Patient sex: M
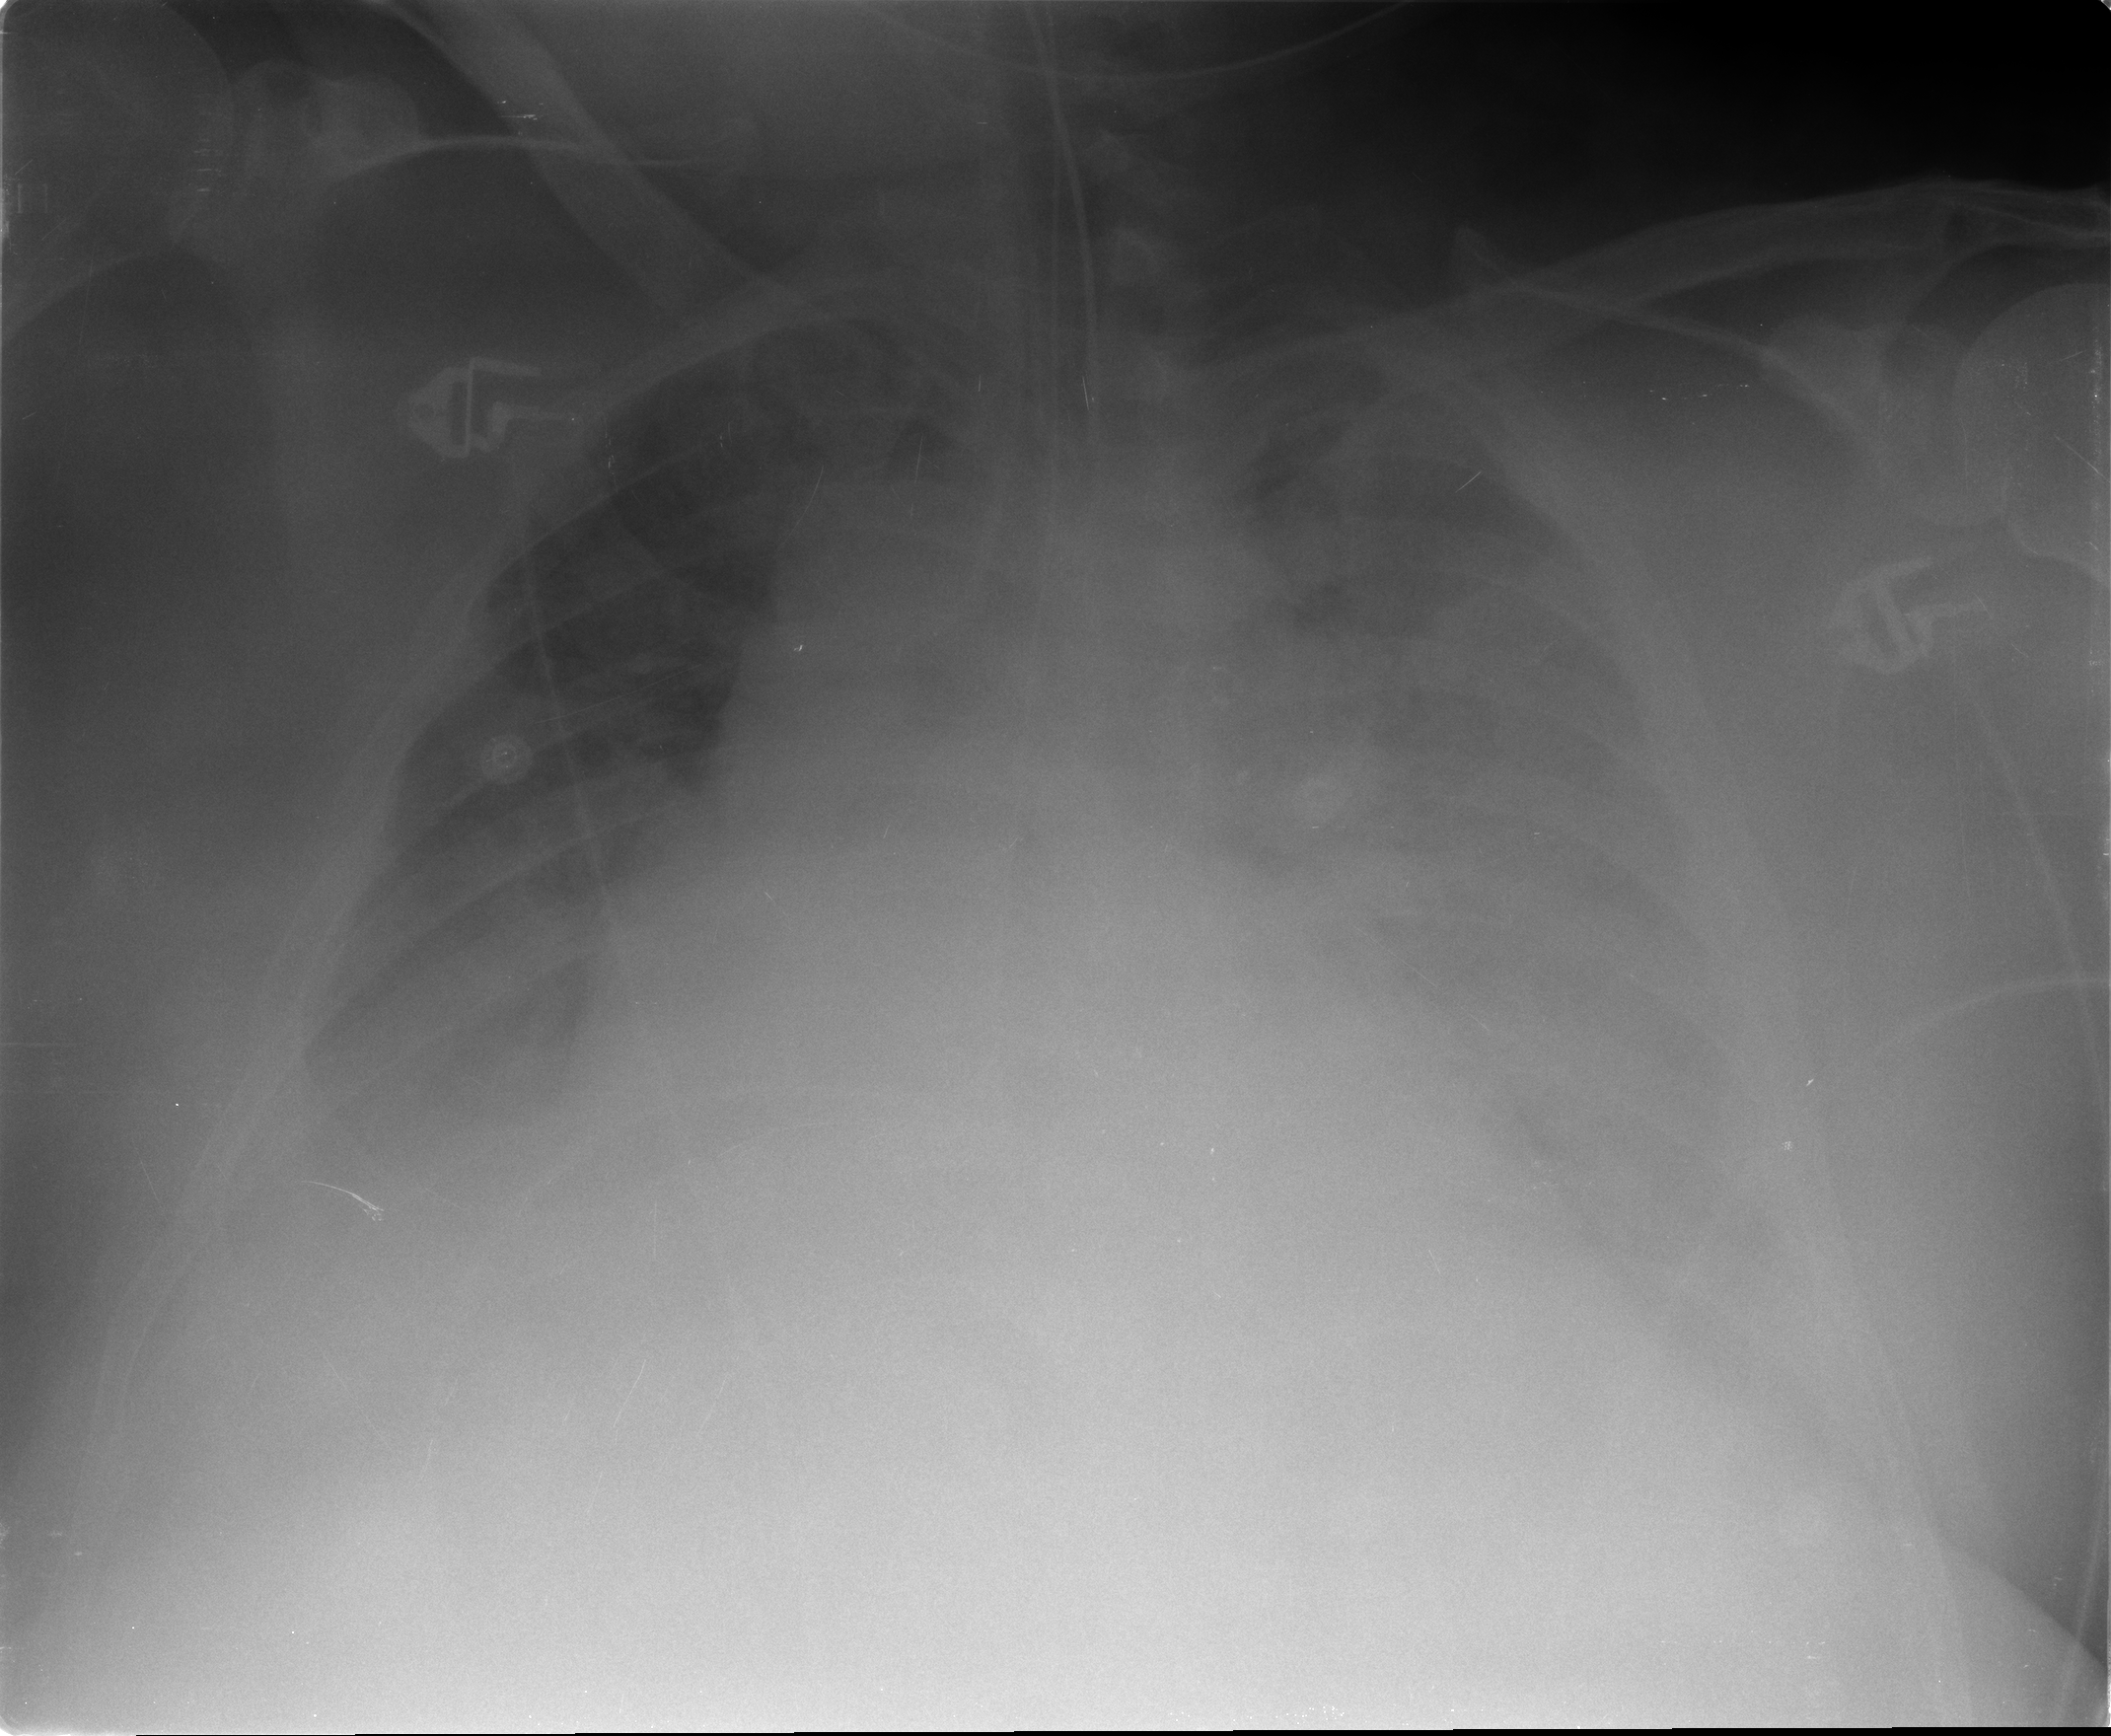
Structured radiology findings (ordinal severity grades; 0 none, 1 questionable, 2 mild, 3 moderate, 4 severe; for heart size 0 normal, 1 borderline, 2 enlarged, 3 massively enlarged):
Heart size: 2
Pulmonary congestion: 2
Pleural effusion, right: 2
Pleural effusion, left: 3
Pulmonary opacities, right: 2
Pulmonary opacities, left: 2
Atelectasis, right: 2
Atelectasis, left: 2